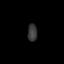
Tissue: lung
Cell type: Epithelial cells
Senescence score: 0.5414
Nuclear area (px): 163
Mean DAPI intensity: 55.595